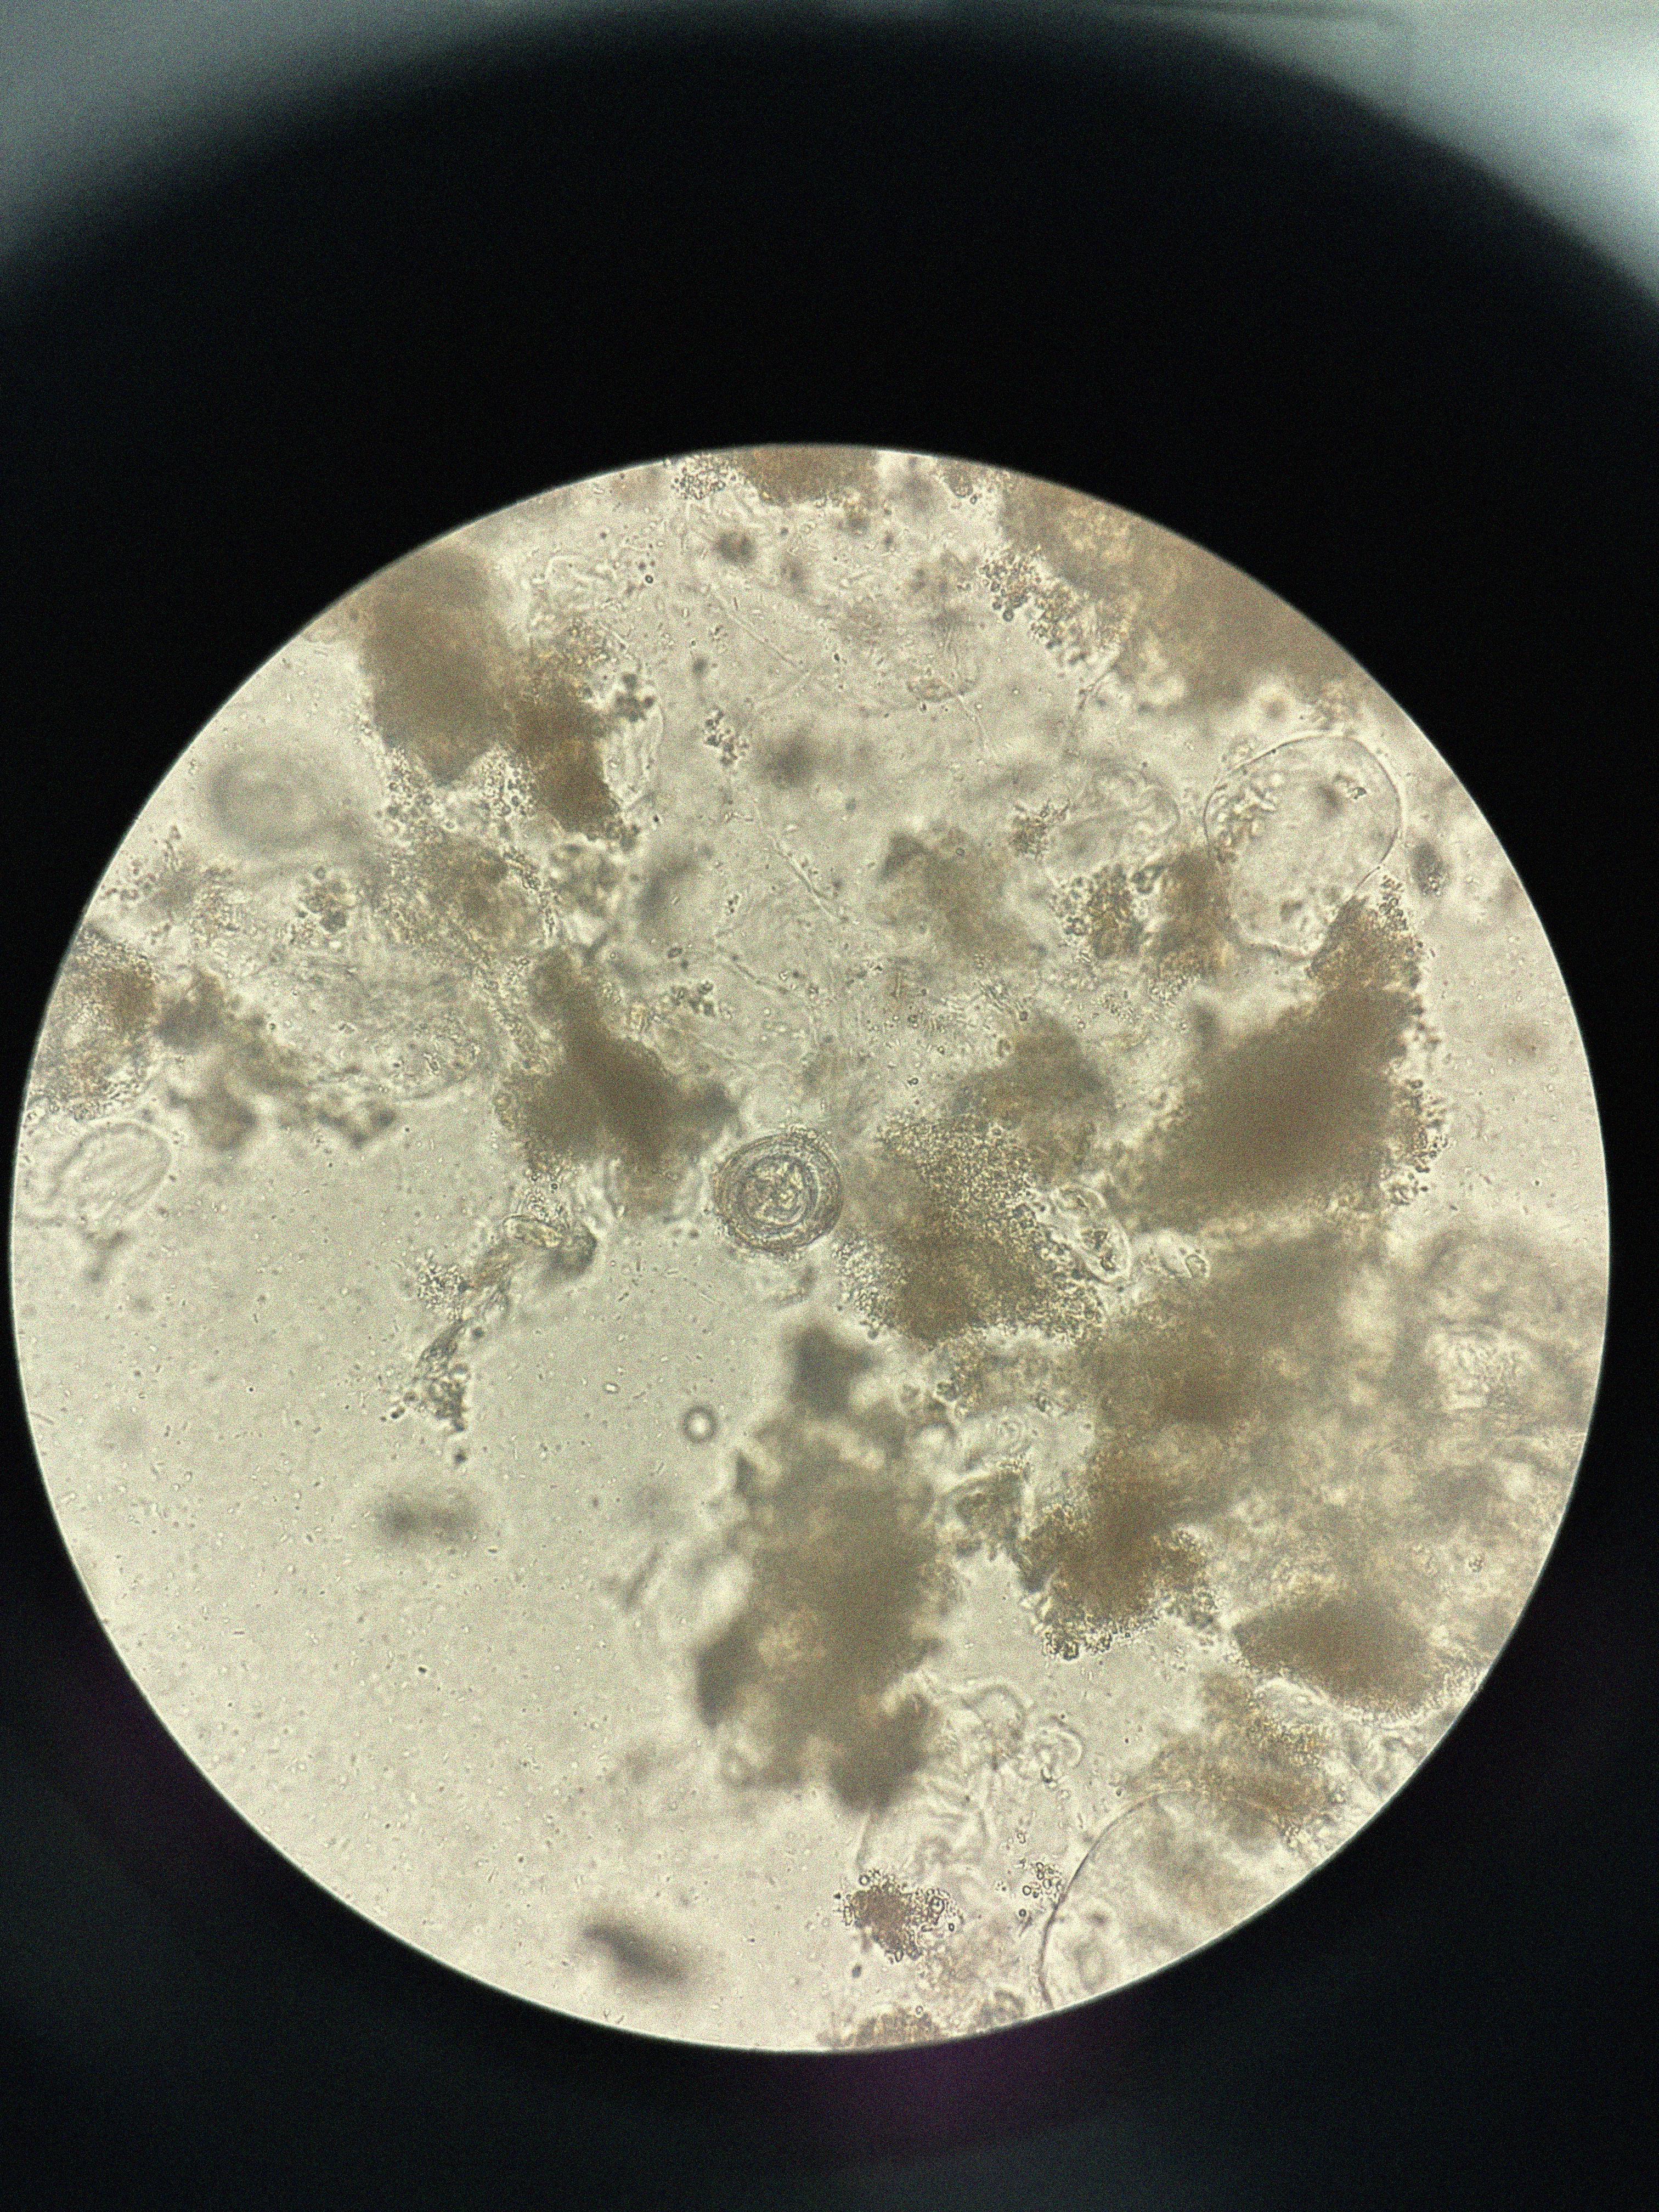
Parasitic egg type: Hymenolepis nana